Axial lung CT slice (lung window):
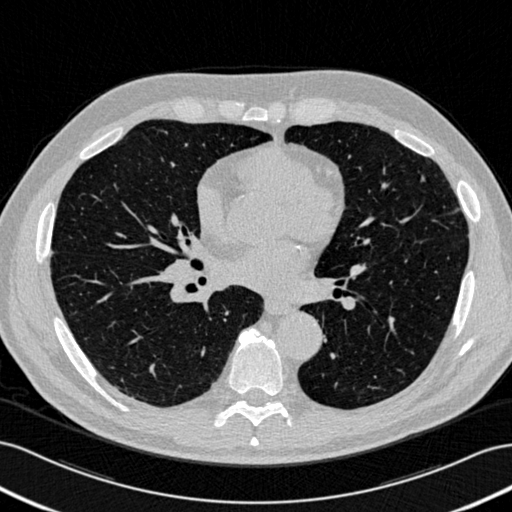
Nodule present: yes
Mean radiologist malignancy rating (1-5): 2